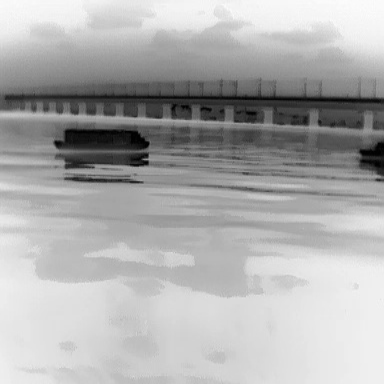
There is a fishing_boat in the infrared image.